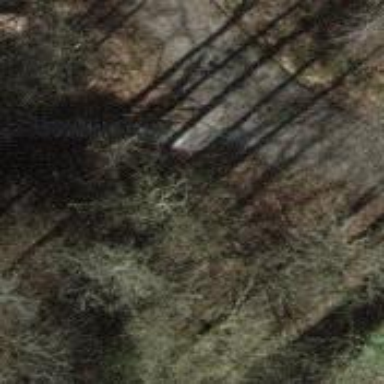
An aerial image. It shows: Road with steps.